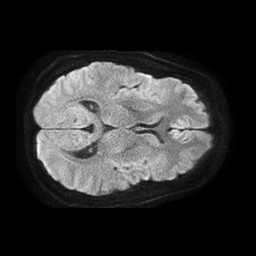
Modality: TRACE
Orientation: axial
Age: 52
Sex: female
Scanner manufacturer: philips
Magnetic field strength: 1.5 T
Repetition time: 4.6 s
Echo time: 0.08631 s